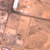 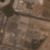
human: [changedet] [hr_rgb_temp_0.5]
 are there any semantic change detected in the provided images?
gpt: The road crossing increased in size.